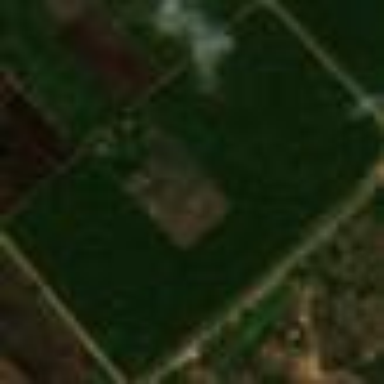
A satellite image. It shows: Orchard with oil palms trees.